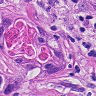
Metastatic tissue present: yes